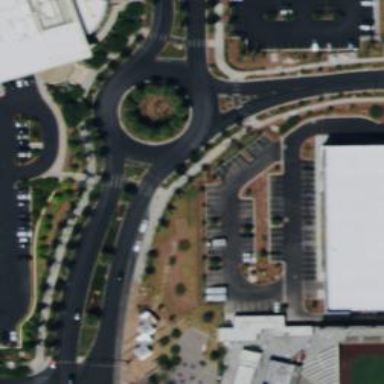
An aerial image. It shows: Tertiary road made of asphalt leading to roundabout junction.